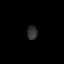
Tissue: prostate
Cell type: Fibroblasts
Senescence score: 0.7098
Nuclear area (px): 143
Mean DAPI intensity: 48.476